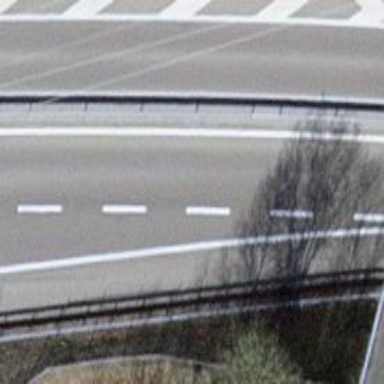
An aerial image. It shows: Asphalt motorway link.